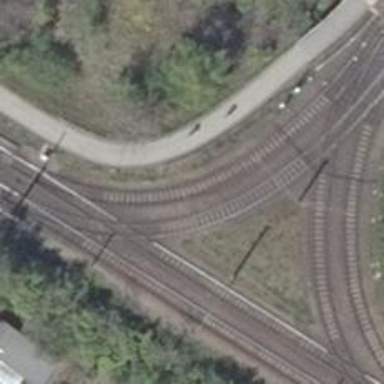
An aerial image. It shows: Tram railway running through service yard with electrified contact lines.